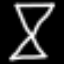
Label: hourglass